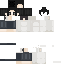
A female human skin with pale skin, wearing brown long hair dressed in a blue hoodie and black shorts, featuring a closed mouth.